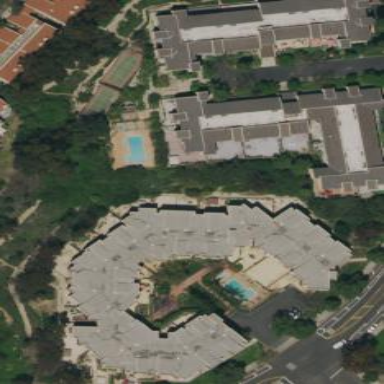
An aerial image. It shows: Condominium in residential area.